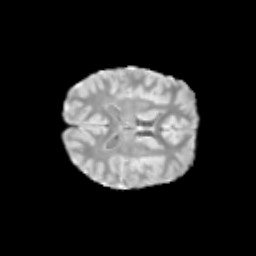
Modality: T2w
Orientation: axial
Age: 11
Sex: male
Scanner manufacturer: siemens
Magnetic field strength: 3 T
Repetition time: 3.8 s
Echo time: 0.07 s